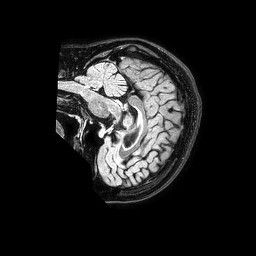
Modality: FLAIR
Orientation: sagittal
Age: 38
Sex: female
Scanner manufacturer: philips
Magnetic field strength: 1.5 T
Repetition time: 4.8 s
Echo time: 0.3 s